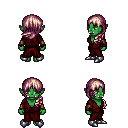
a pixel art fantasy rpg character, female body template, orc, green skin, red robe, white pants, white blonde left-swept hairstyle, leather bracers, metal boots, four views (front, back, left, right), 2x2 character sprite sheet, small pixel art, hard edges, no anti-aliasing